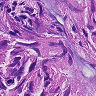
Metastatic tissue present: yes